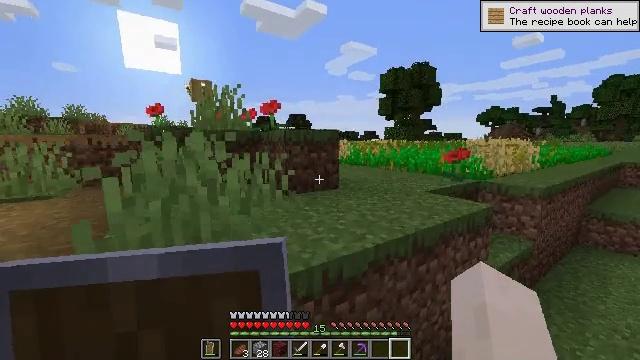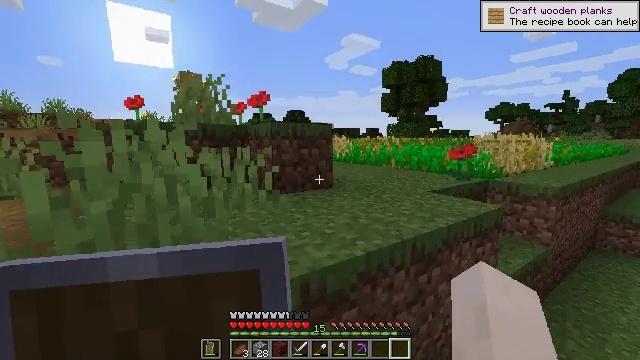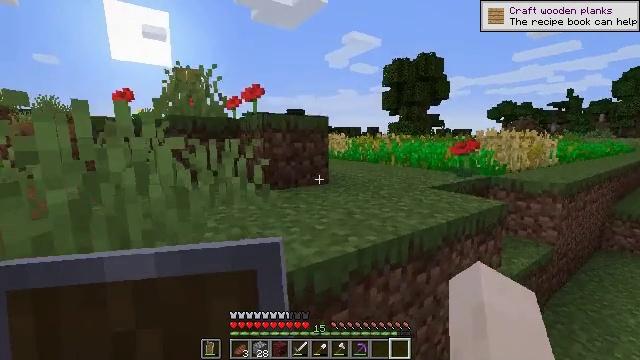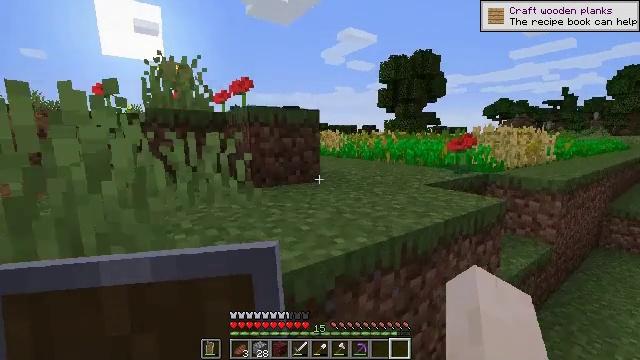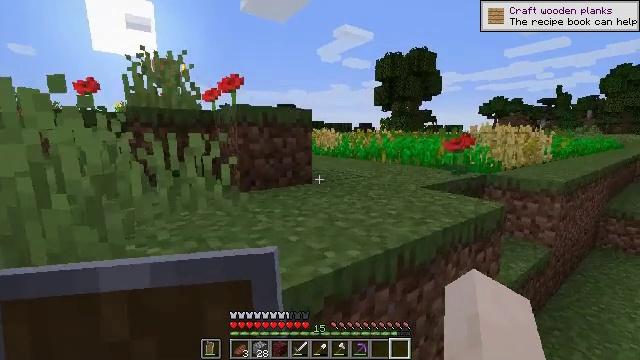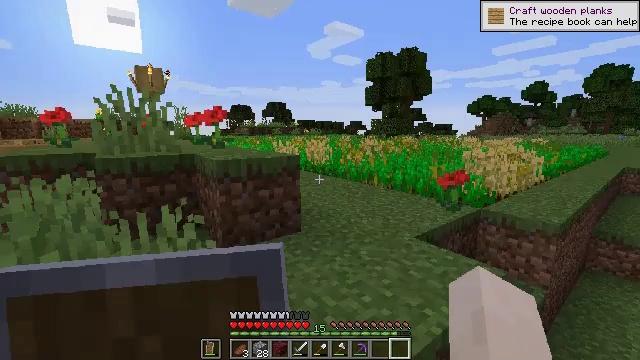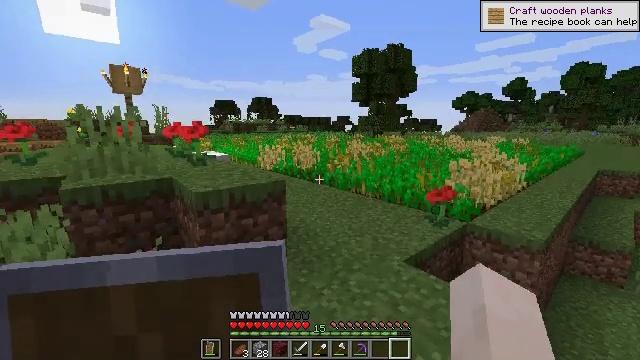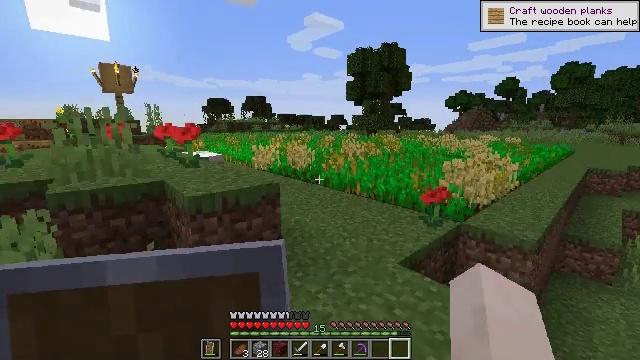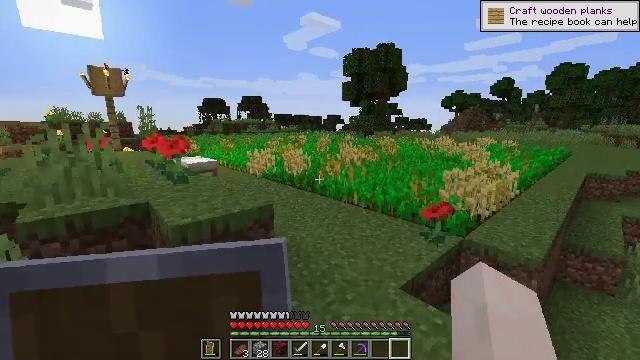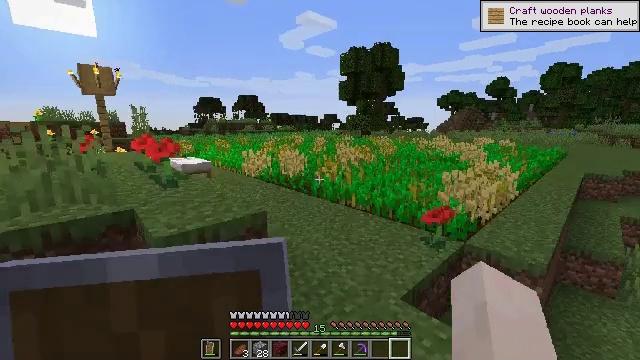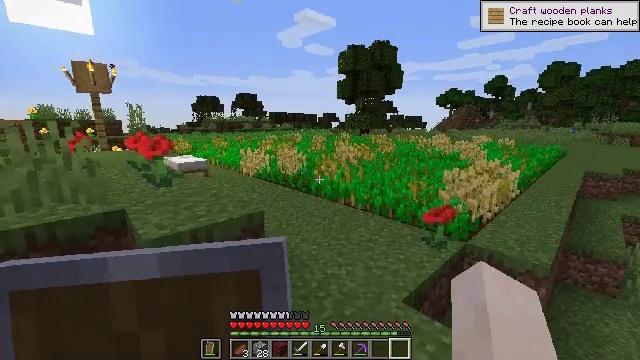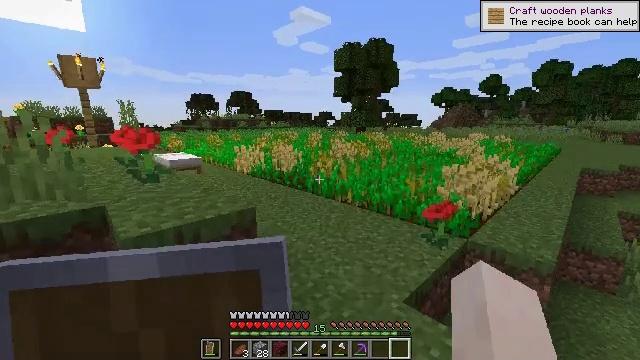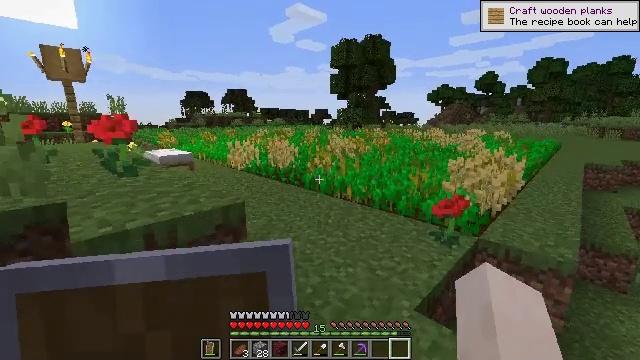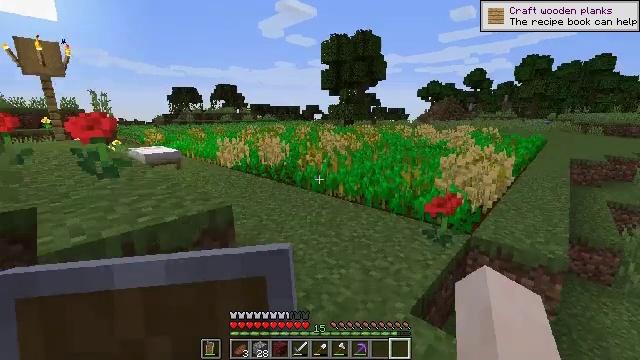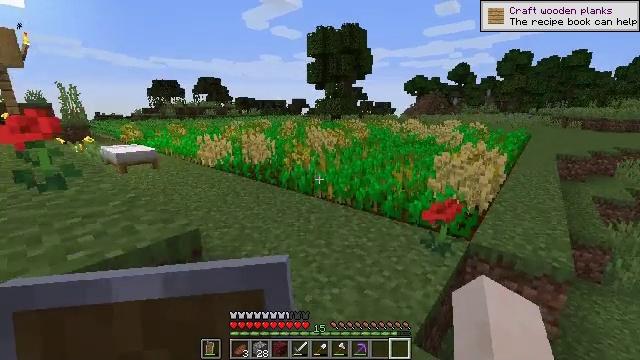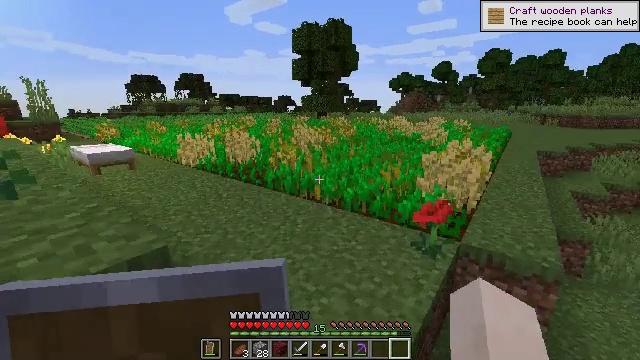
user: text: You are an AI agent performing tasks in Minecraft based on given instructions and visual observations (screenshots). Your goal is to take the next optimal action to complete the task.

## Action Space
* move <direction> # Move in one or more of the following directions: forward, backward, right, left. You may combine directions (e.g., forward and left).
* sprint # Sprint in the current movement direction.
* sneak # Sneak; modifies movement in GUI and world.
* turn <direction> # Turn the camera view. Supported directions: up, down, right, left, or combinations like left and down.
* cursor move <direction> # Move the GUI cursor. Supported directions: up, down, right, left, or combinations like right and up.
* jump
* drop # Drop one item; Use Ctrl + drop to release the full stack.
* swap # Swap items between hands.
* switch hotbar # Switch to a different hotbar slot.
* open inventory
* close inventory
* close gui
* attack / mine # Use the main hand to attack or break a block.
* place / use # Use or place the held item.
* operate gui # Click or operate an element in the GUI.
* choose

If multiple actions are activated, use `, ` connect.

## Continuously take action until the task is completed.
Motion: motion action
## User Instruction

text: Destroy the wheat to collect it.
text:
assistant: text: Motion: move forward
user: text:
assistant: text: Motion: move forward
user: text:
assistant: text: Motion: move forward
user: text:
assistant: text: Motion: move forward, jump
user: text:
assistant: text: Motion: move forward, turn right, jump
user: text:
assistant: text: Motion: move forward, turn right and down, jump
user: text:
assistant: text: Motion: move forward, turn right, jump
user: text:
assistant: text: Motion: move forward
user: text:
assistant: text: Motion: move forward
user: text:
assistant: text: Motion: move forward
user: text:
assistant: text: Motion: move forward
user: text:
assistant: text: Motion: move forward
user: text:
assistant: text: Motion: move forward, turn right
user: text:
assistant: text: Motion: move forward, turn right and down
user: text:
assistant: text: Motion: move forward, turn right
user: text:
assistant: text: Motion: move forward, turn right
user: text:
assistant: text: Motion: move forward, turn right and down
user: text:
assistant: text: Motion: move forward, turn right and down
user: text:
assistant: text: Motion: move forward, turn right and down
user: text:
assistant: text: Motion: move forward, turn right and down
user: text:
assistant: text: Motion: move forward, turn right
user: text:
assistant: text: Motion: move forward
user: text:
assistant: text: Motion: move forward
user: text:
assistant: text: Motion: move forward
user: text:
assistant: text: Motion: move forward, turn down
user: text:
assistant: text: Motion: move forward, turn down
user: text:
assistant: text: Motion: move forward, turn down
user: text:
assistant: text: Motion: move forward, turn down
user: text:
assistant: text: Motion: move forward, turn down
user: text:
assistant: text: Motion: move forward, turn down